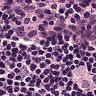
Metastatic tissue present: yes